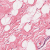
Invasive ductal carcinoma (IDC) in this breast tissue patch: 0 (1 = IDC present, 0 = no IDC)